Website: macys
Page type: account-selection
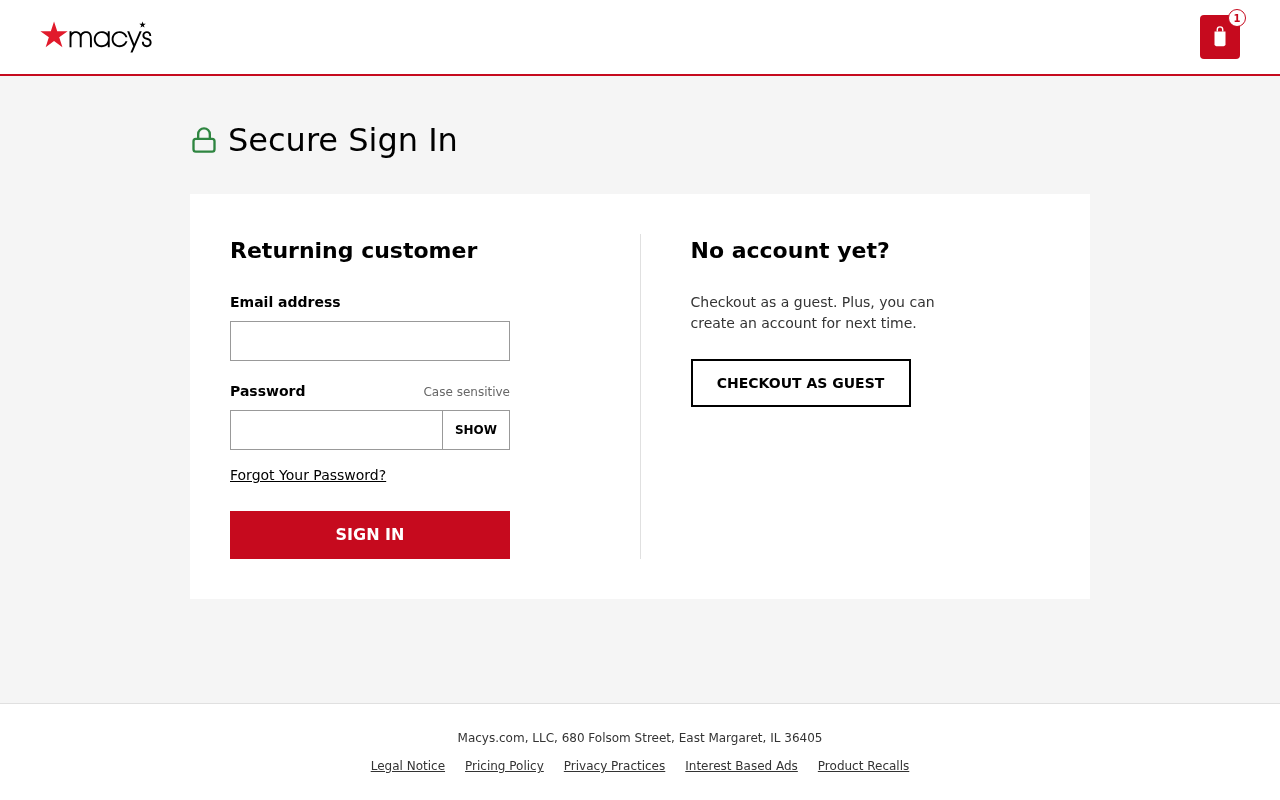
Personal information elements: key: PII_EMAIL
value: john_moreno@yahoo.com
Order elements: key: ORDER_NUM_ITEMS
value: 1